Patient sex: M
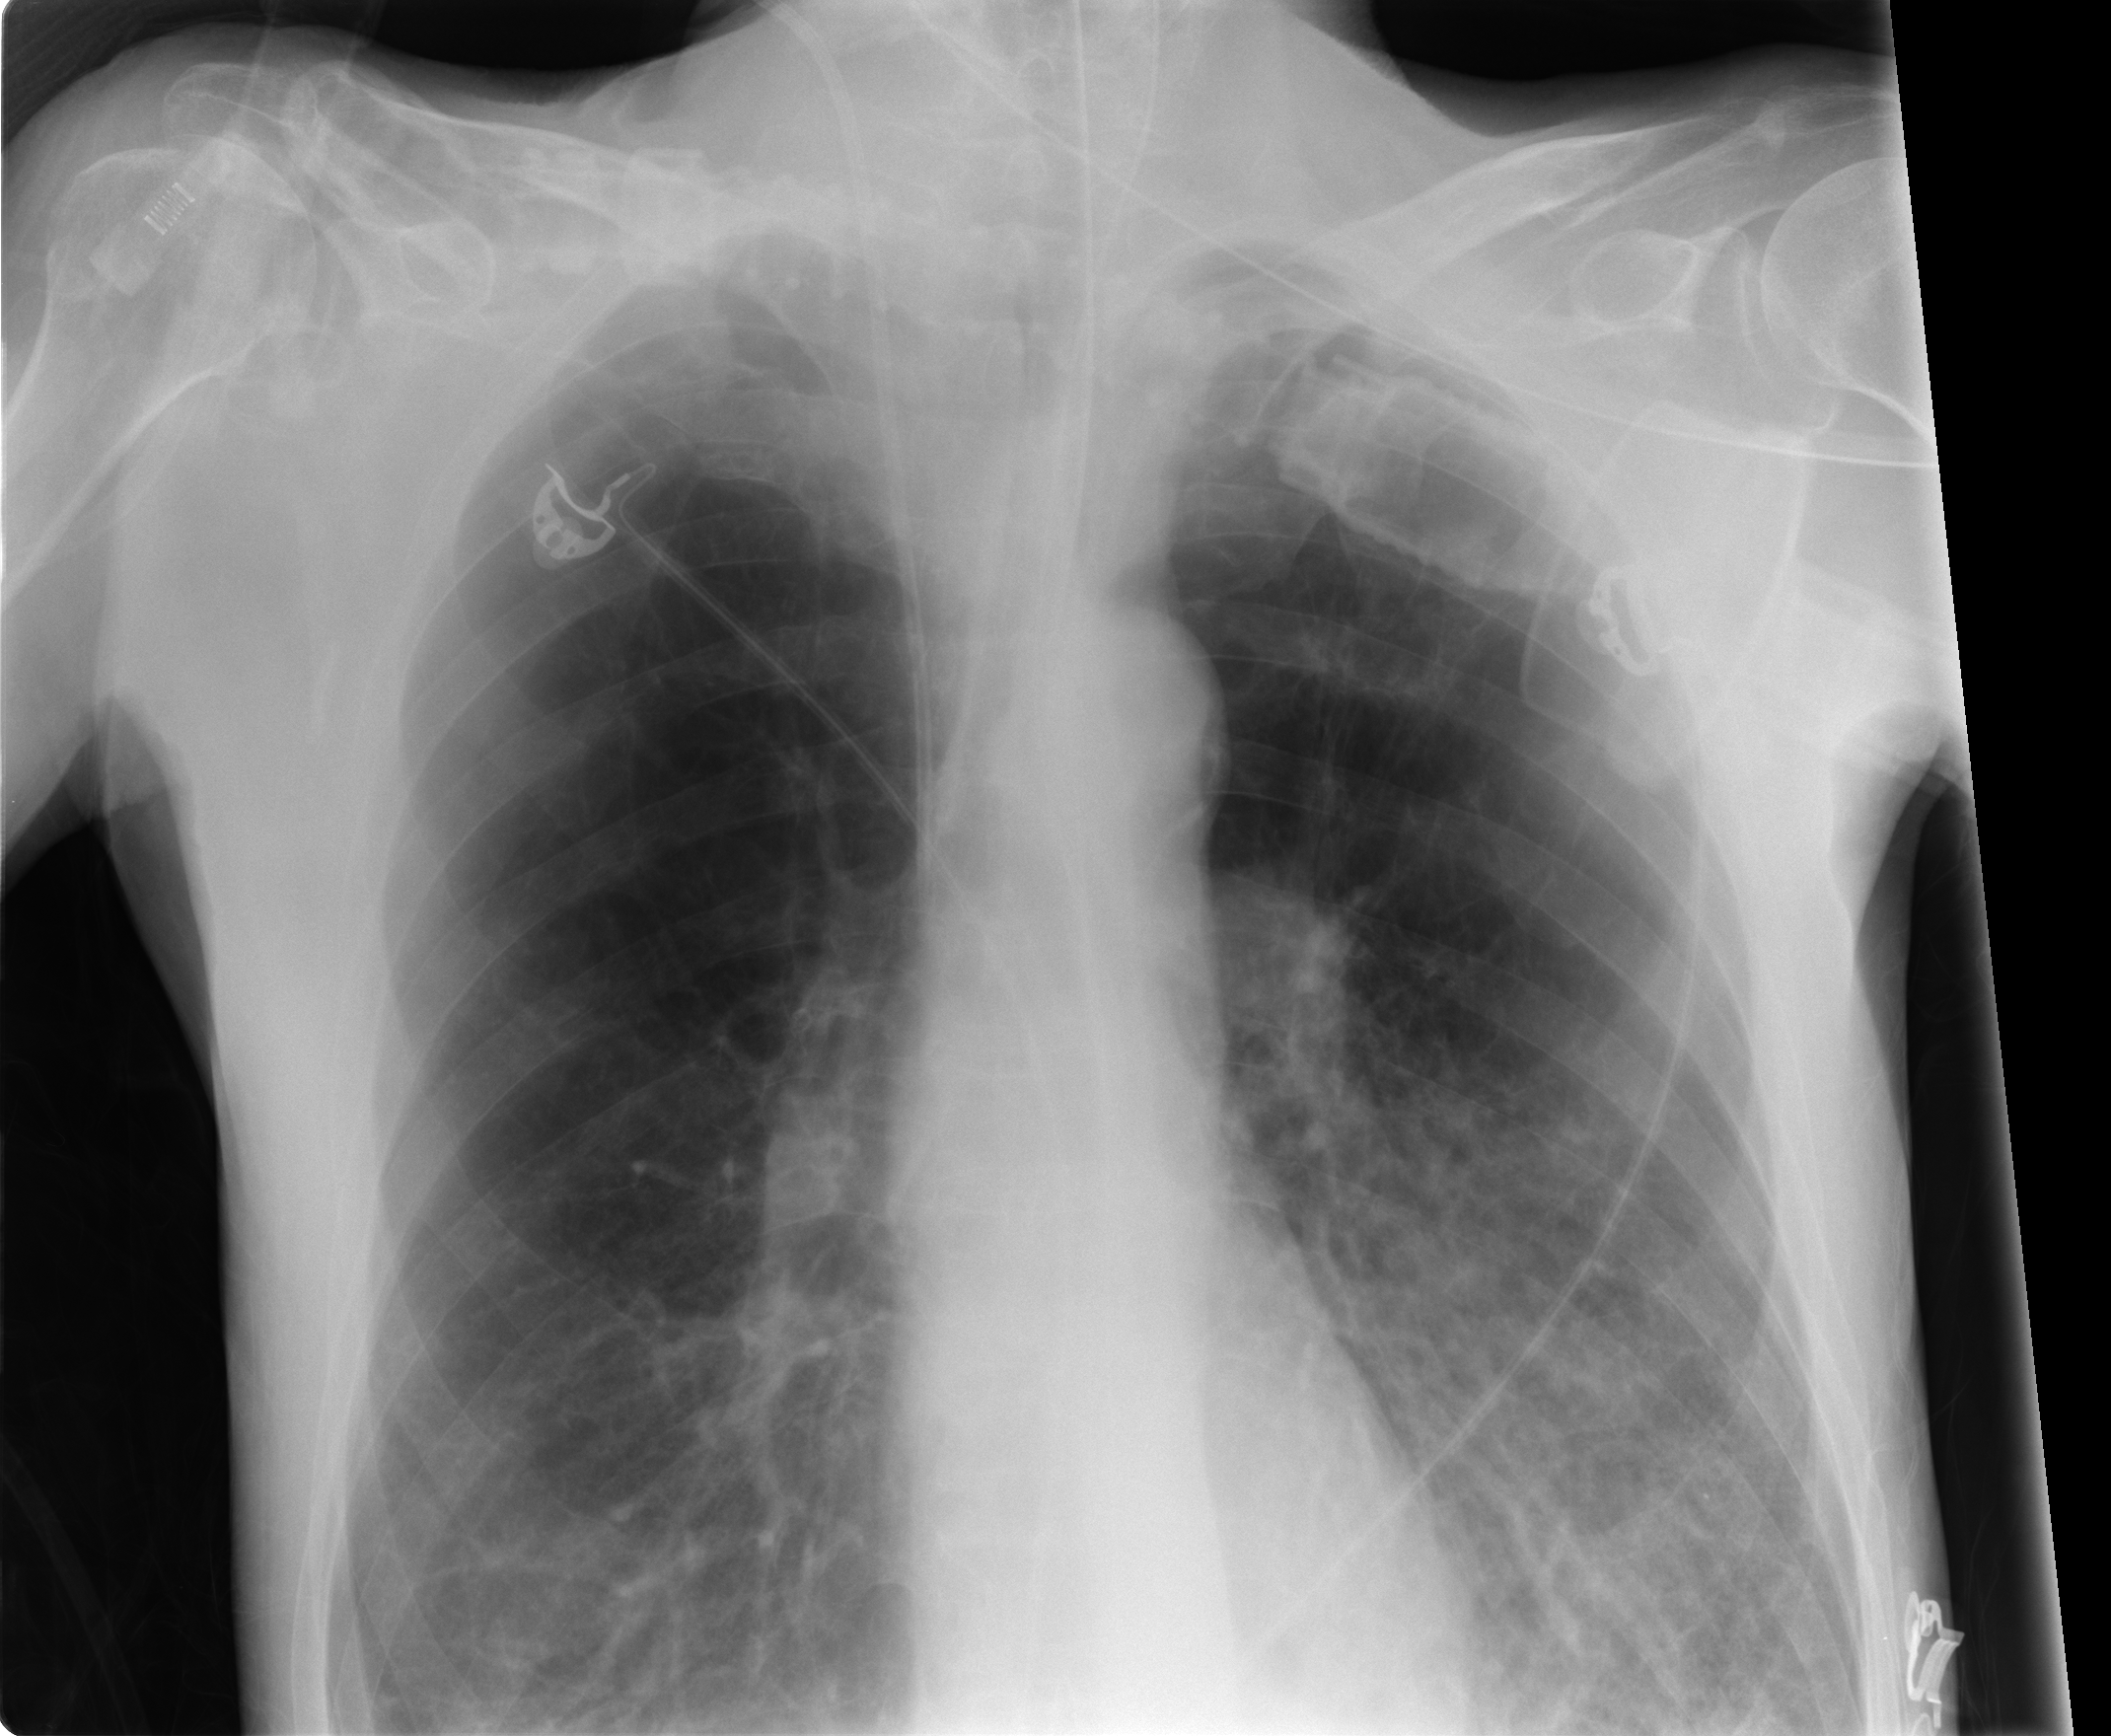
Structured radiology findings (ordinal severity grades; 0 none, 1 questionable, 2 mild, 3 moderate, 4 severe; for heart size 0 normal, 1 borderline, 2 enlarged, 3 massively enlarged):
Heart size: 0
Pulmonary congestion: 0
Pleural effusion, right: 0
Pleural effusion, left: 0
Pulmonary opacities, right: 0
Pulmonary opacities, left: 3
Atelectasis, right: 0
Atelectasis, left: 0